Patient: sex F, age 55
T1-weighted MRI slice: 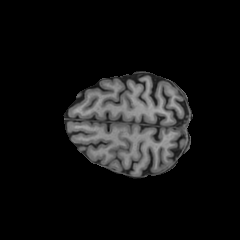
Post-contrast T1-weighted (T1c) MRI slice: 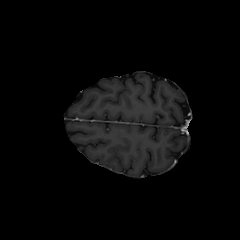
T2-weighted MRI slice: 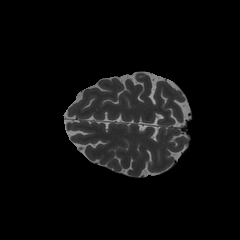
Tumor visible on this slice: no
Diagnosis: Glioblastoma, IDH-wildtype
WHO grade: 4